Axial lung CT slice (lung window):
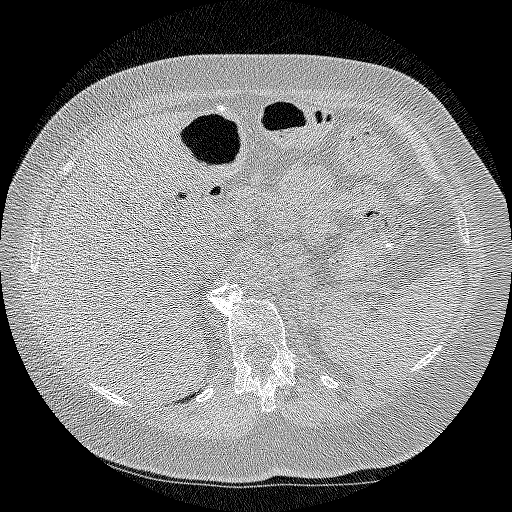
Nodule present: no